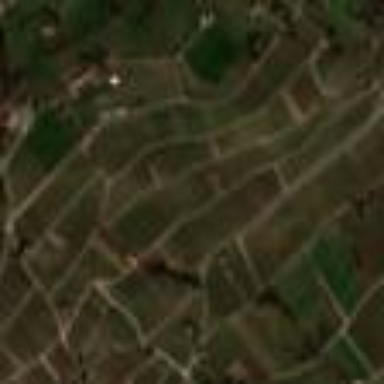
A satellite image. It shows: Vineyard where grapes are grown.